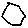
Label: hexagon